Question: I have a custom route, in my Ruby on Rails 4 application, which handles post requests sent via jQuery through an 'onChange()' function.
The destination URL is
'http://0.0.0.0:3000/application/get_programs_for_center'
Here is my Rails controller which handles the POST request
'''
post '/application/get_programs_for_center', to: 'school_applications#get_programs_for_center'
'''
And here is the jQuery which calls this route:
'''
$("#school_application_fls_center").change(function(){
var center_id = document.getElementById("school_application_fls_center").value;
var formdata = {center: center_id};
$.ajax({
url: "/application/get_programs_for_center",
type: "POST",
datatype: 'json',
data: formdata,
success: function(response){
var options = $("#school_application_program");
removeOptions(document.getElementById("school_application_program"));
$.each(response.programs, function(i,item) {
options.append($("<option />").val(response.programs[i].id).text(response.programs[i].name));
});
}
});
});
'''
It currently is working perfectly in Chrome, however in Safari, Firefox and Opera I am getting this 404 error:

Here is my controller code:
'''
def get_programs_for_center
respond_to do |format|
@school_application = SchoolApplication.find(session[:current_app_id])
@select_program = @school_application.program
center = params[:center]
programs = Program.where(fls_center_id: center)
msg = { :programs => programs, :message => "hurray", :program => @select_program}
format.json { render :json => msg }
end
'''
end
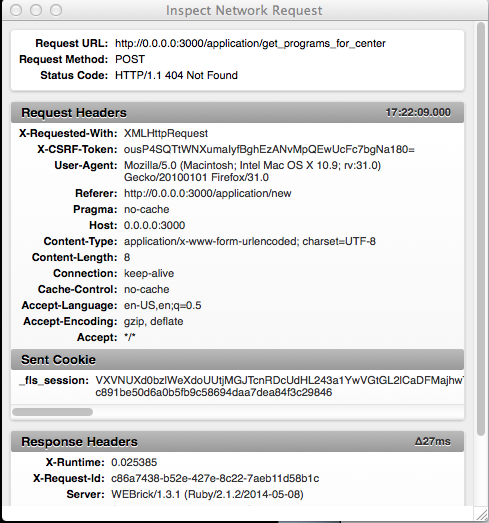
Answer: So I was getting the following error in my rails Server log, which was throwing the 404:
'''
ActiveRecord::RecordNotFound (Couldn't find SchoolApplication without an ID):
app/controllers/school_applications_controller.rb:144:in 'block in get_housing_options_for_center'
app/controllers/school_applications_controller.rb:137:in 'get_housing_options_for_center'
'''
And then was thrown because I was trying to grab a session var that hadn't be set (hence why it didn't work on all the other browsers seperate from Chrome, which had the session var stored as I had been doing most of my development through that browser).
'''
@school_application = SchoolApplication.find(session[:current_app_id])
'''
so that threw an error as the variable hadn't been set so I replaced it with this:
'''
if session[:current_app_id]
@school_application = SchoolApplication.find(session[:current_app_id])
else
@school_application = SchoolApplication.new()
session[:current_app_id] = @school_application.id
end
'''
and I no longer get a 404.